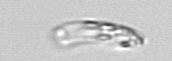
Label: Guinardia_striata